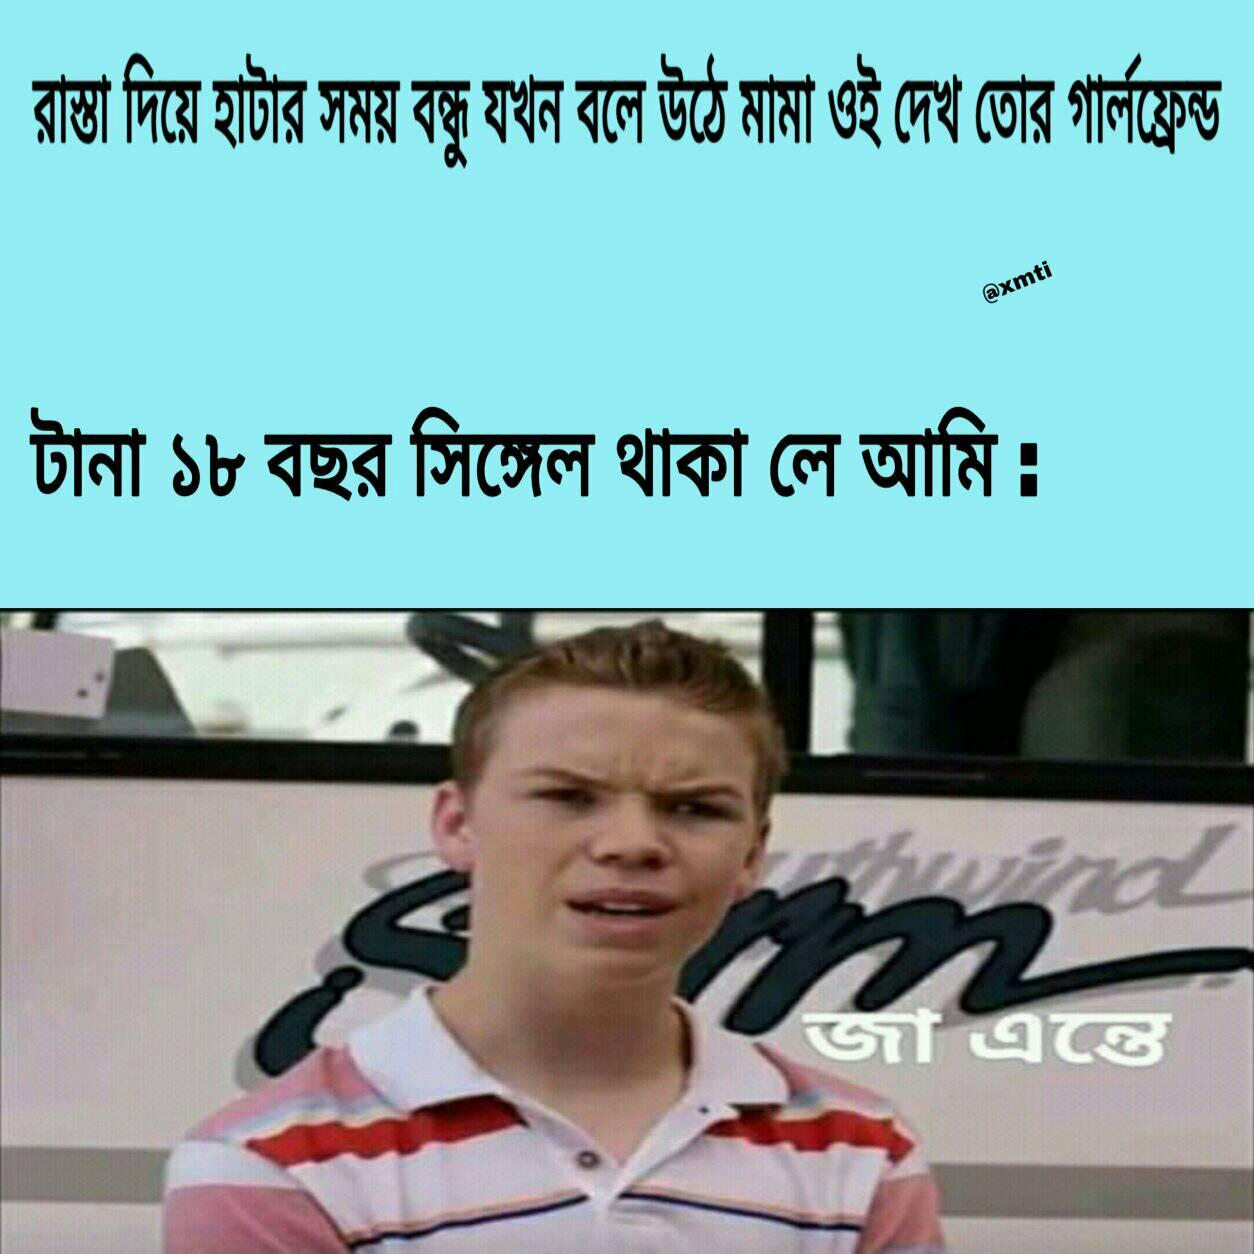
Caption: রাস্তা দিয়ে হাটার সময় বন্ধু যখন বলে উঠে মামা ওঁই দেখ তোর গার্লফ্রেন্ড     টানা ১৮ বছর সিঙ্গেল থাকা লে আমি :     জা এন্তে
Label: non-hate